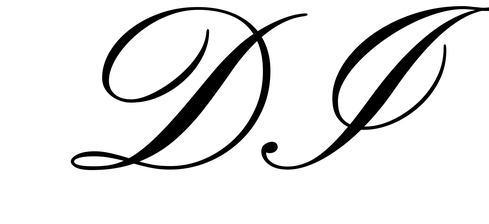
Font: PinyonScript-Regular